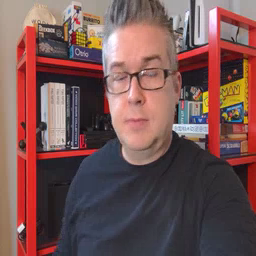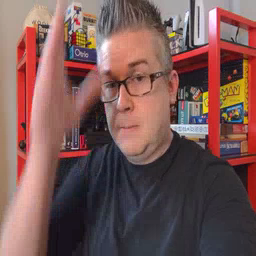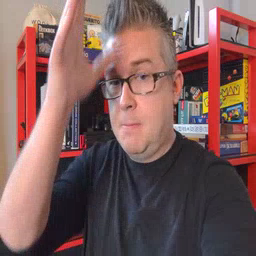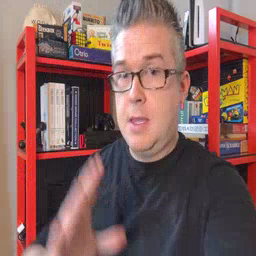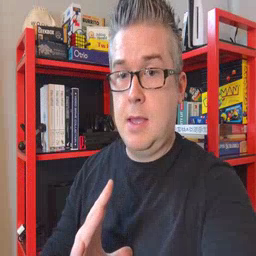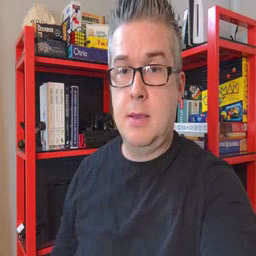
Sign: man